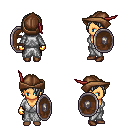
a pixel art fantasy rpg character, female body template, human, tanned skin, white robe, gold greaves, white bangs hairstyle, leather cap, gold gloves, brown shoes, shield, four views (front, back, left, right), 2x2 character sprite sheet, small pixel art, hard edges, no anti-aliasing